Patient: sex M, age 57
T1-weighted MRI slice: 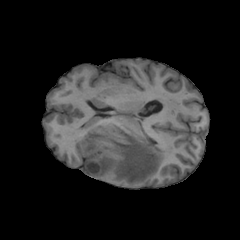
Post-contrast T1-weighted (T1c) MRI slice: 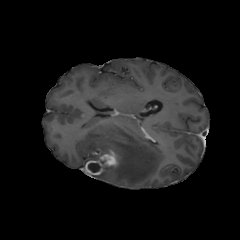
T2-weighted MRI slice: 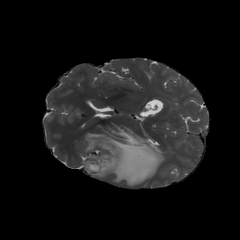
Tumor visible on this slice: yes
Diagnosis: Glioblastoma, IDH-wildtype
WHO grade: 4